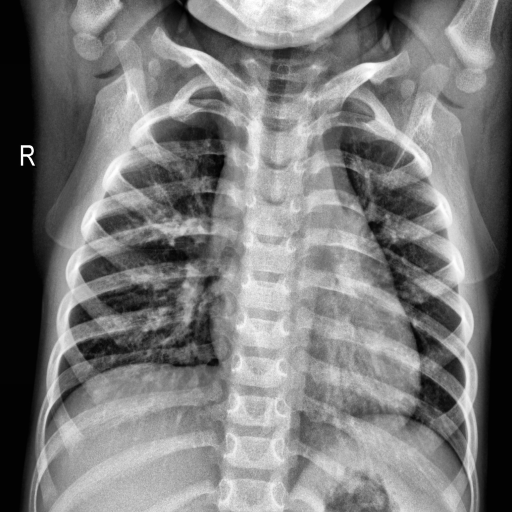
Finding: NORMAL